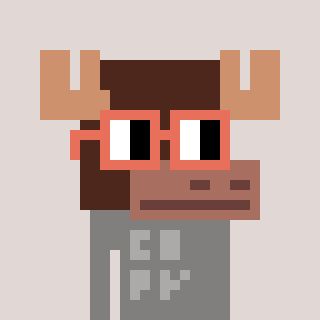
a pixel art character with square orange glasses, a moose-shaped head and a bluegrey-colored body on a warm background